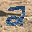
Label: 2